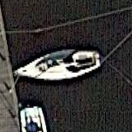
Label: Civil_yacht